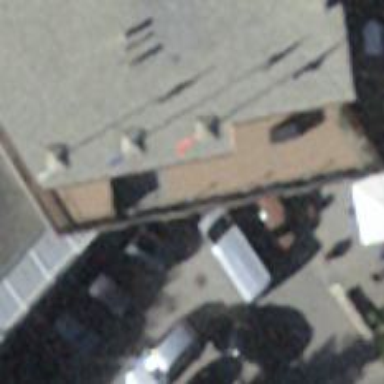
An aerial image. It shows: Hotel.